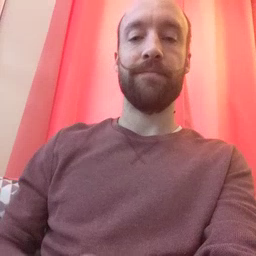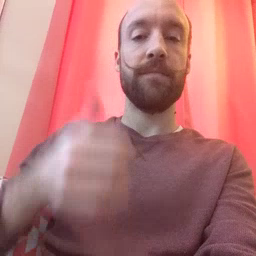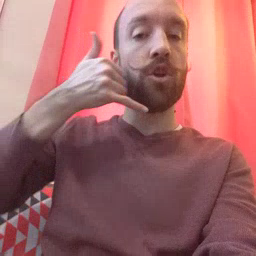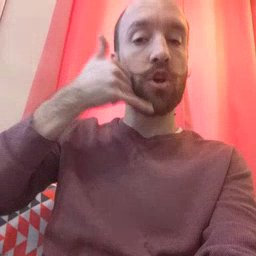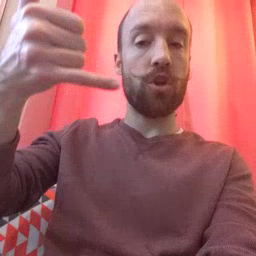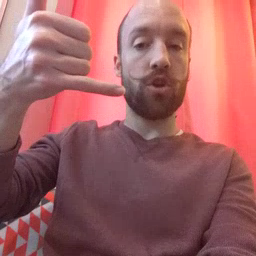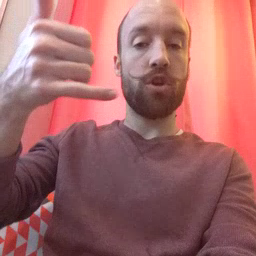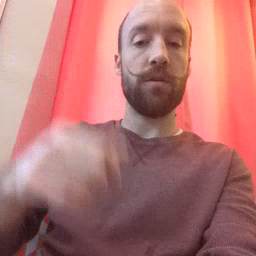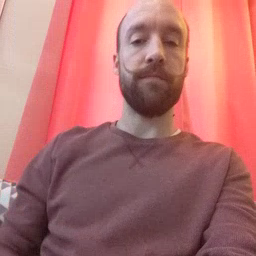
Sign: callonphone